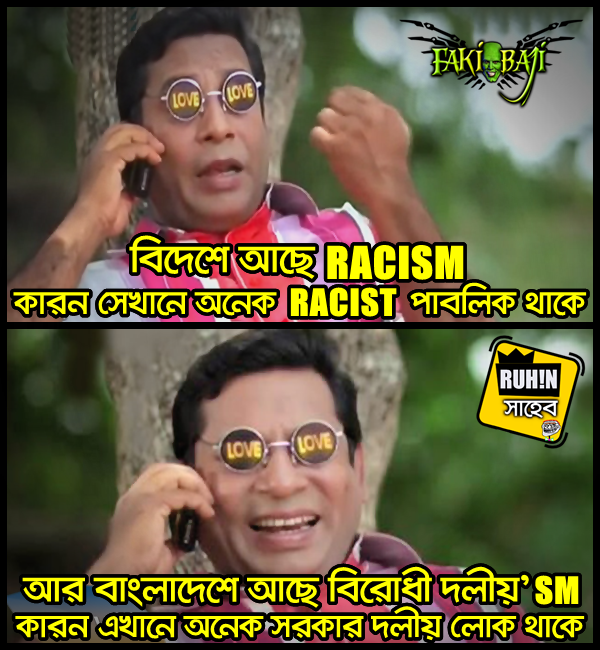
Caption: বিদেশে আছে RACISM কারন সেখানে অনেক RACIST পাবলিক থাকে আর বাংলাদেশে আছে বিরোধী দলীয় SM কারন এখানে অনেক সরকার দলীয় লোক থাকে
Label: non-hate